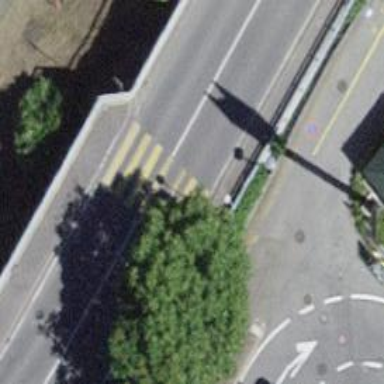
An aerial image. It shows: Zebra crossing on the road.